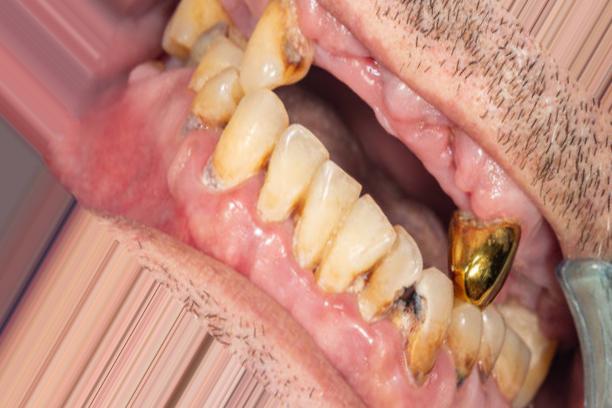
Condition: Caries